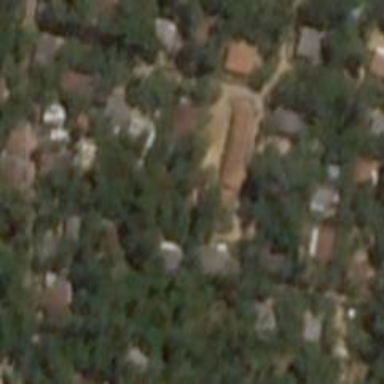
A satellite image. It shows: School.